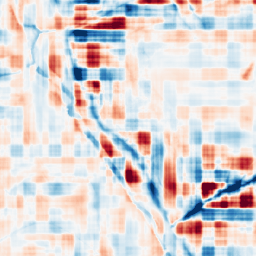
Category: wavelet
Decomposition family: wavelet_reverse_biorthogonal
Decomposition parameters: wavelet: rbio3.5
level: 5
Upsampling method: cubic_mitchell
Upsampling parameters: scale: 4
Upsampling scale: 4